Brain MRI, t1w sequence, axial 2D slice.
Patient: age 52, sex M, weight 78 kg, height 1.78 m
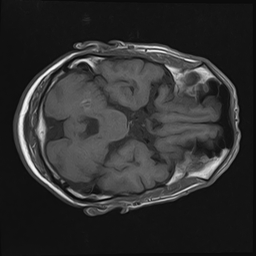